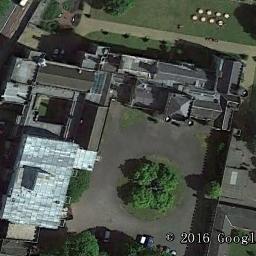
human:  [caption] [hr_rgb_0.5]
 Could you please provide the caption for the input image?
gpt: There is a wide road next to the palace .

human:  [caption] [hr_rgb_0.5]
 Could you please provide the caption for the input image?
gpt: The palace is on the grass next to some trees .

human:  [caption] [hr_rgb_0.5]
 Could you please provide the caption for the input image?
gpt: The palace has a tower and a courtyard .

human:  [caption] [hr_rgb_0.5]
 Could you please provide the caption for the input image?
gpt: Many trees of different sizes are beside the palace .

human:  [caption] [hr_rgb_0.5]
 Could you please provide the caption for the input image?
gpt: There are some green lawns beside the palace .